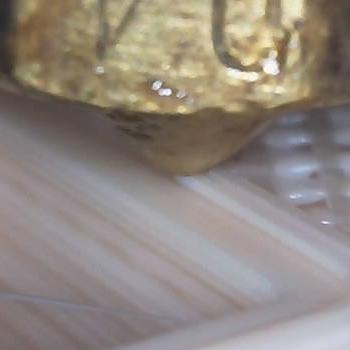
Flow rate: 62%